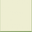
Piece: xx